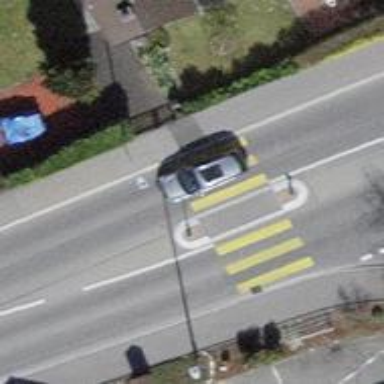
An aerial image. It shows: Marked road crossing with pedestrian island.